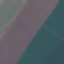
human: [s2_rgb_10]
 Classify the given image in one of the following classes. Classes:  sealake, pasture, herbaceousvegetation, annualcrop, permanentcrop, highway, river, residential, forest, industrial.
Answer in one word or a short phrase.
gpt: AnnualCrop